Interaction volume radius: 10 \u00c5
Interaction volume height: 40 \u00c5
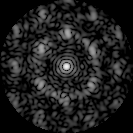
Disorder parameter: 0.6041